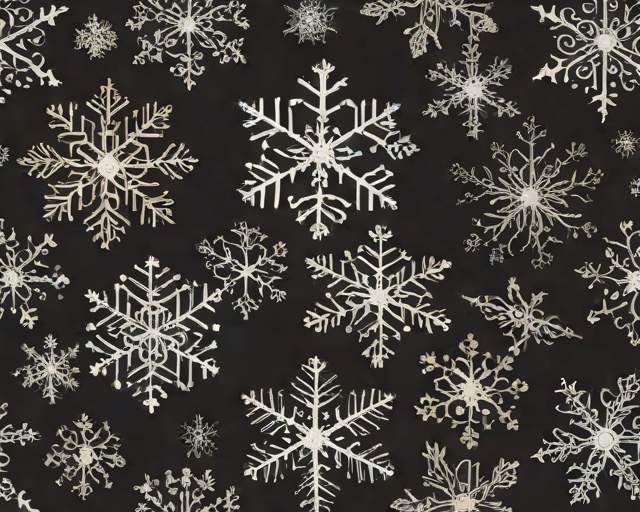
Category: Winter